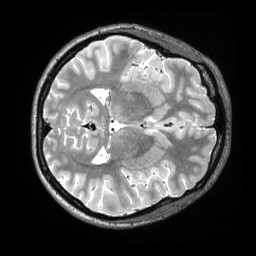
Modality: T2w
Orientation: axial
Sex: female
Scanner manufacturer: siemens
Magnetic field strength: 3 T
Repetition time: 3.2 s
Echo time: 0.563 s